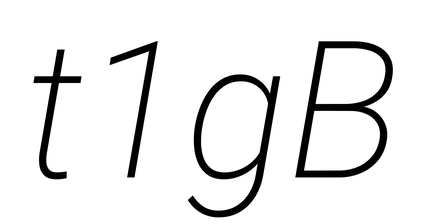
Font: Roboto-Italic_ExtraLight_Italic